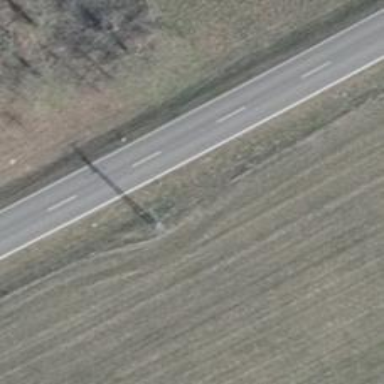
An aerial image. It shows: Minor power line.